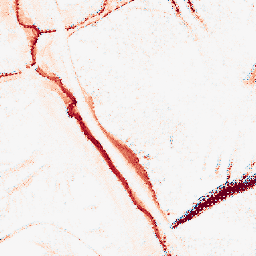
Category: morphological
Decomposition family: tophat
Decomposition parameters: size: 10
mode: black
Upsampling method: regularized
Upsampling parameters: scale: 2
lambda_reg: 0.1
Upsampling scale: 2